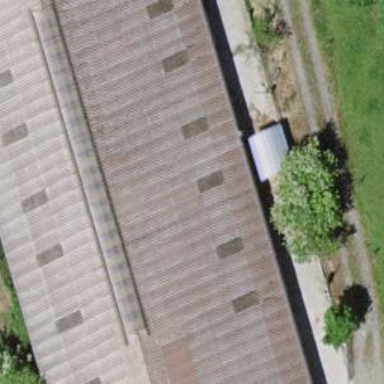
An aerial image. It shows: Barn.